Question: '''
int x=0;
int main()
{
for(i=0;i<2;i++)
{
fork();
x=x+5;
}
return 0;
}
'''

I am a newbie to the 'fork()' concept. Is the above tree (with 'x' values) a correct solution for the C code mentioned above? The values in the nodes are the 'x' values of their processes respectively.
And also can we return values to the parent process from the child process? Suppose in the above example code can I return the 'x' value of the child to the parent process?
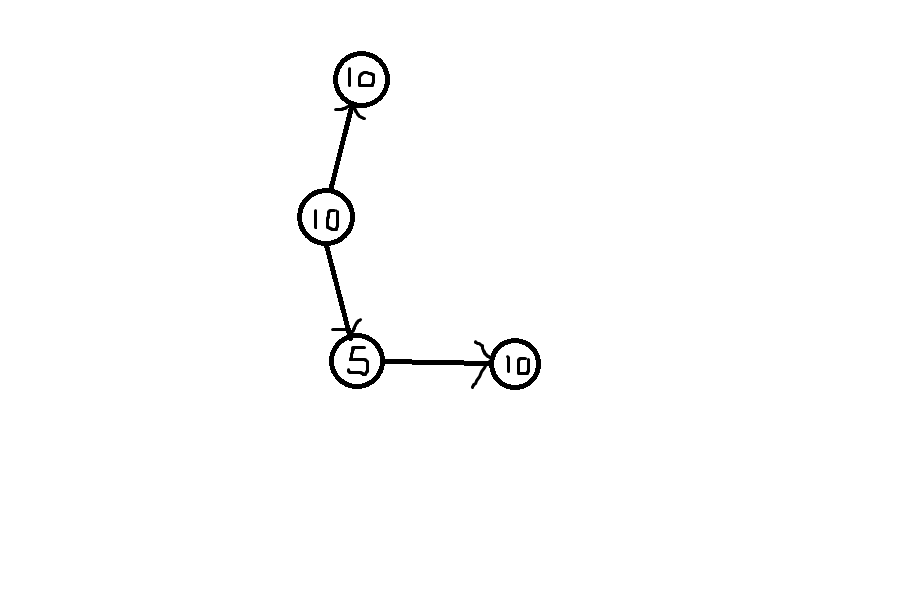
Answer: You mean that's a process tree and in the bubbles is the value of 'x'? Then no, that's not correct.
When a child is spawned, it gets an exact copy of the parent... so let's "print" some values so we can see the state of things (I'm makeing up PIDs for everything)
When we start, it's just the parent:
'''
parent (11174) x = 0, i = 0
'''
Then we hit the 'fork()', now we have two processes:
'''
+--parent (11174) x = 0, i = 0
|
+->child1 (11175) x = 0, i = 0
'''
Next the math:
'''
parent (11174) x = 5, i = 0
child1 (11175) x = 5, i = 0
'''
When we loop back up, our i's will be incremented, and each process now runs the loop and hits 'fork()':
'''
+--parent (11174) x = 5, i = 1
|
+->child2 (11176) x = 5, i = 1
+--child1 (11175) x = 5, i = 1
|
+->child (11177) x = 5, i = 1
'''
Now everyone hits the math again:
'''
parent (11174) x = 10, i = 1
child2 (11176) x = 10, i = 1
child1 (11175) x = 10, i = 1
child (11177) x = 10, i = 1
'''
Finally everyone hits the loop and increments 'i' breaking from it. So your end result is:
'''
parent (10)----->child1(10)---->child(10)
|
+----->child2(10)
'''